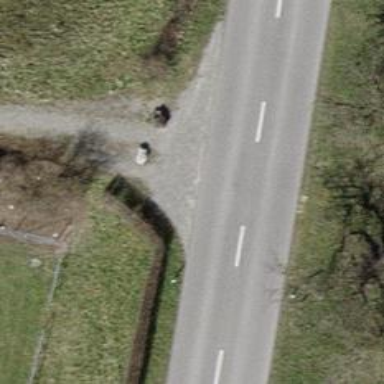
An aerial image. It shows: Footway with pebblestone surface.